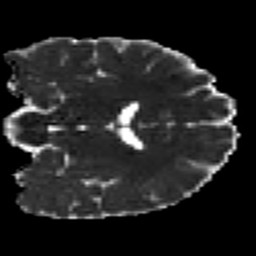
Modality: MD
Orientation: coronal
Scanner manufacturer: siemens
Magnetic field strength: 3 T
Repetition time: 7.8 s
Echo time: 0.09 s